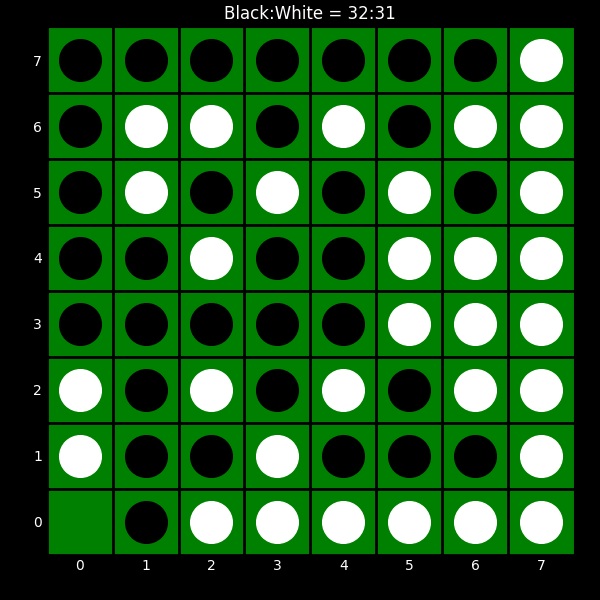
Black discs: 32
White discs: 31